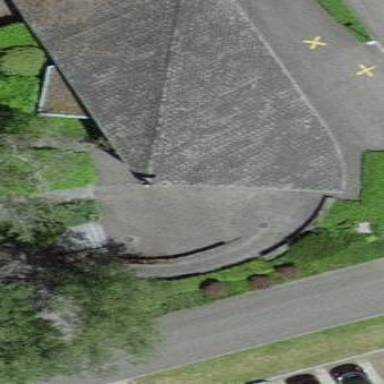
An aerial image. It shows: View of roof of building.